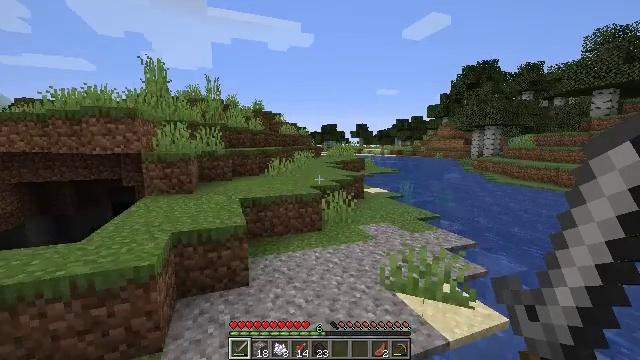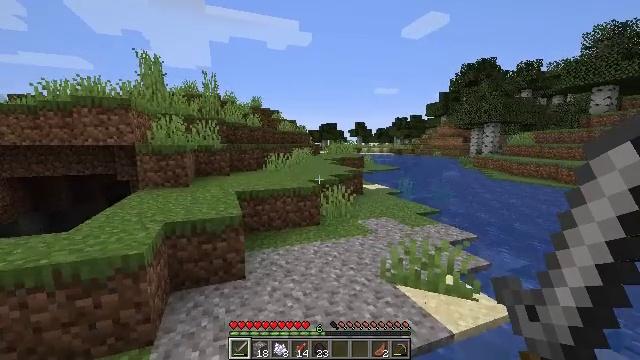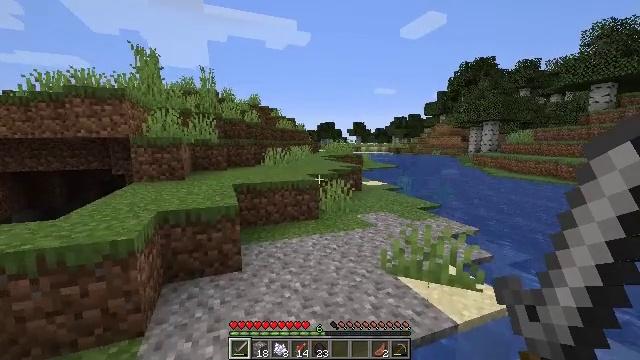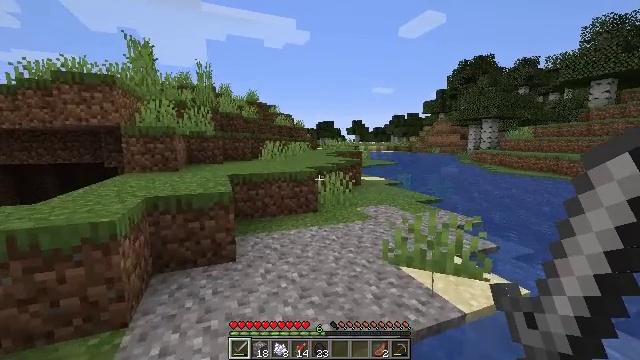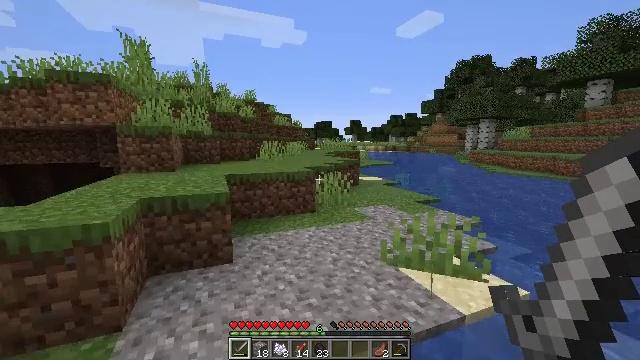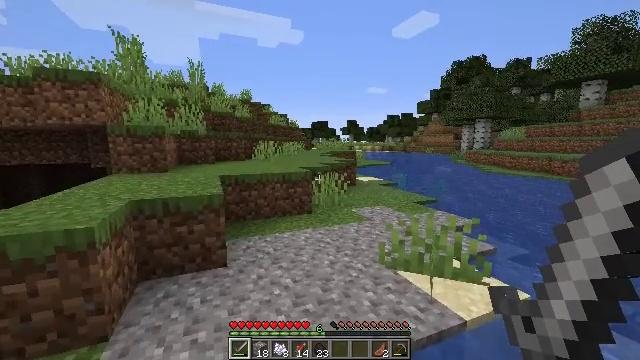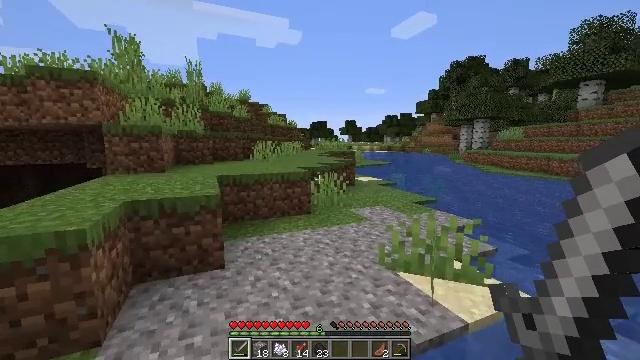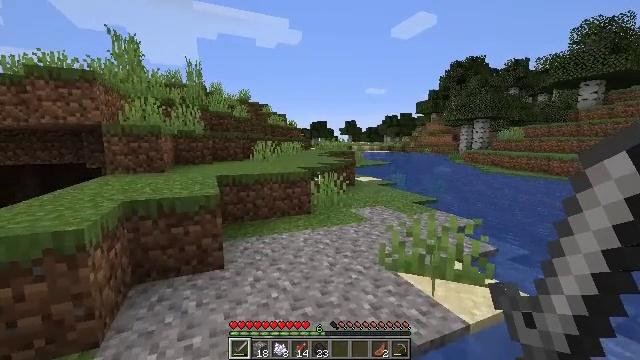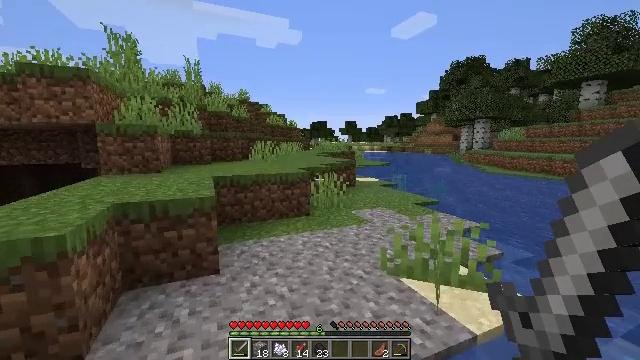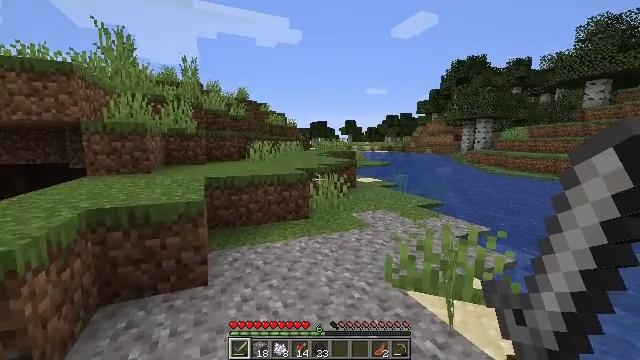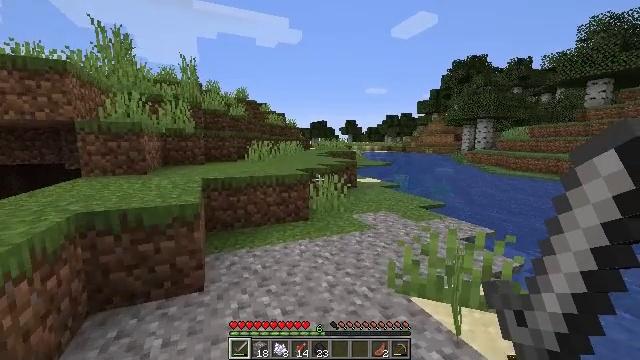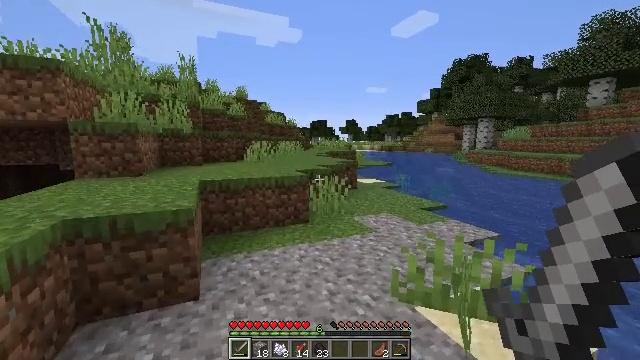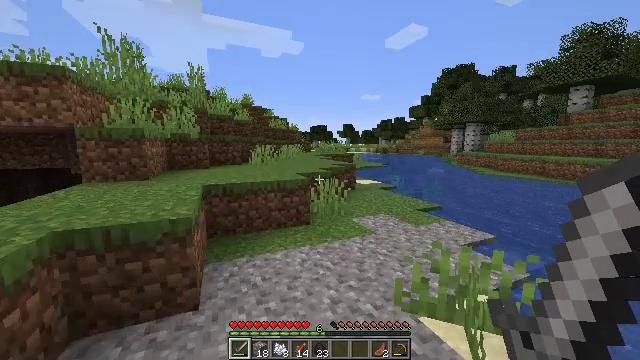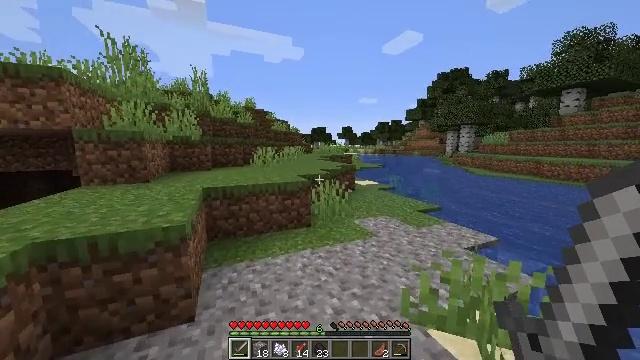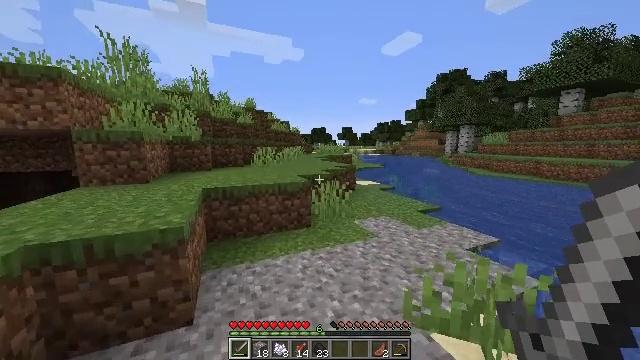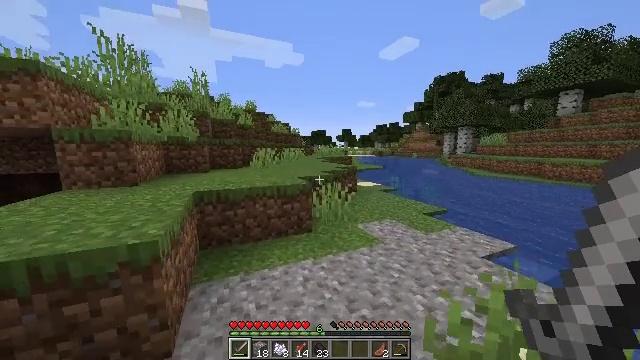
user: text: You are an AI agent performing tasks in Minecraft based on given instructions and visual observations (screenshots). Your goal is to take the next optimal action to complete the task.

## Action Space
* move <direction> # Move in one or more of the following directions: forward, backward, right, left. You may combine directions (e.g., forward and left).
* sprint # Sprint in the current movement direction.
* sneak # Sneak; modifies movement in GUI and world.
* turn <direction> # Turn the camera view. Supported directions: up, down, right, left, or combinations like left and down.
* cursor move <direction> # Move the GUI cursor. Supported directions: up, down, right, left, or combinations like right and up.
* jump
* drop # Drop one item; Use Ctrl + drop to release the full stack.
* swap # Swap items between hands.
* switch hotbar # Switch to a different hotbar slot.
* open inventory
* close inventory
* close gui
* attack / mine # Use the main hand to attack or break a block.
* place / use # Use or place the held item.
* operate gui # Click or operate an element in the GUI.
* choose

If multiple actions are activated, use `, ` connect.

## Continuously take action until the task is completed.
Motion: motion action
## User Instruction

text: Kill the salmon.
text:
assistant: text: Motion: move forward, jump
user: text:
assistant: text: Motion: no_op
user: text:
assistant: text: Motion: no_op
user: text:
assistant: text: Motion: no_op
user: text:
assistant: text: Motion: no_op
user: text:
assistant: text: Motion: no_op
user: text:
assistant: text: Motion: move forward
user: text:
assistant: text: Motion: move forward
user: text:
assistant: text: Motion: move forward
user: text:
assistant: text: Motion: no_op
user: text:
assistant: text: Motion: move forward
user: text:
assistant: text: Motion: move forward
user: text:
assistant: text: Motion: move forward
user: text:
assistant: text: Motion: move forward
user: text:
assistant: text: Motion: move forward
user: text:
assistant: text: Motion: move forward
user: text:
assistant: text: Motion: move forward, turn left
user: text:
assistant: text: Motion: move forward, turn left
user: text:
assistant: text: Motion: move forward
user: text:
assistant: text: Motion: move forward
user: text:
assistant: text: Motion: move forward
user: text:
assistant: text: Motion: move forward
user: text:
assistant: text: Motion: move forward
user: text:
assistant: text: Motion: move forward, jump
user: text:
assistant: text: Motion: move forward, jump
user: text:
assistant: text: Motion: move forward, jump
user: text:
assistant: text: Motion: move forward, jump
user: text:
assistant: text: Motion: move forward, jump
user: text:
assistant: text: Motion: move forward, jump
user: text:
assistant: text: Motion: move forward, jump